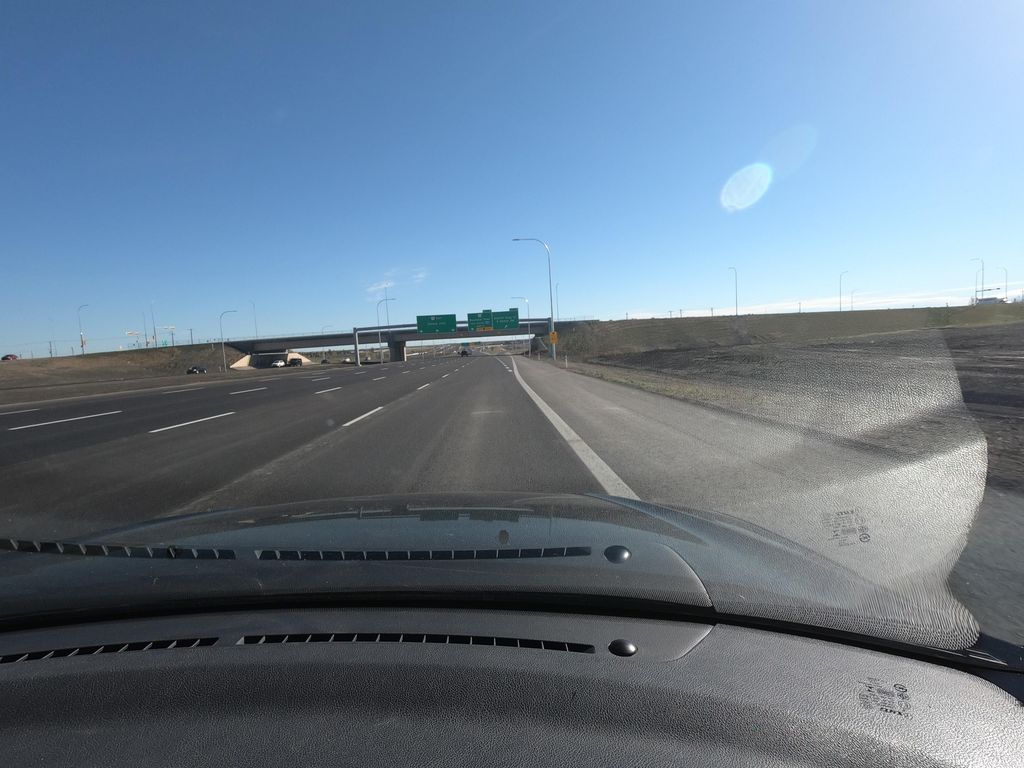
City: calgary